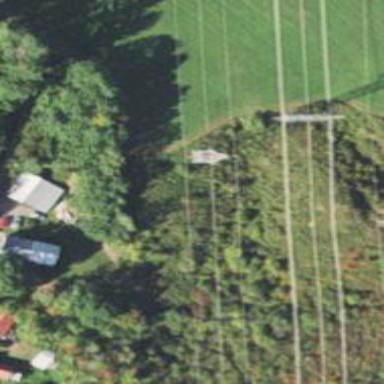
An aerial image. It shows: Power tower.